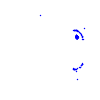
Particle: pion